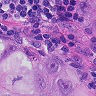
Metastatic tissue present: yes